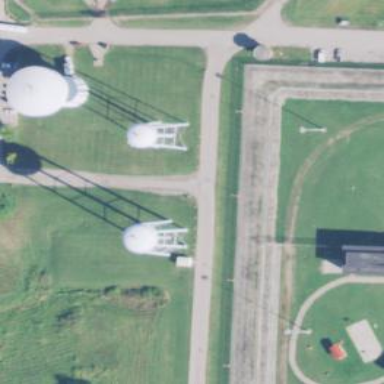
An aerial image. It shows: Water tower that is man-made.